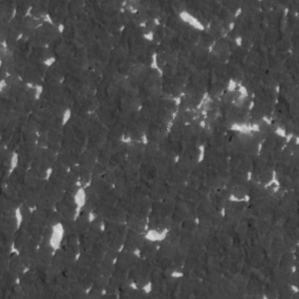
Label: frost